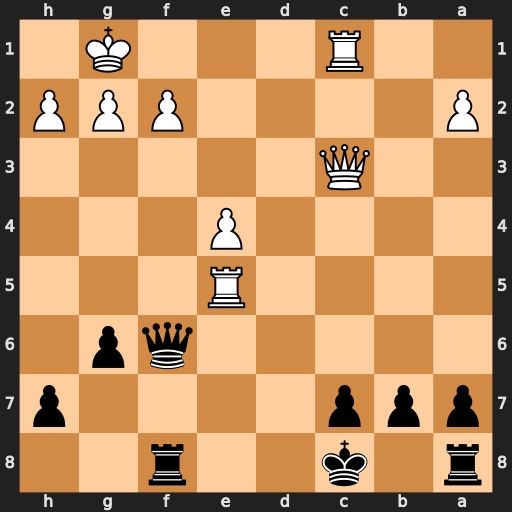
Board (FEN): r1k2r2/ppp4p/5qp1/4R3/4P3/2Q5/P4PPP/2R3K1
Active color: b
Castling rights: -
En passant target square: -
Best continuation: Qxf2+ Kh1 Qf1+ Rxf1 Rxf1#